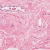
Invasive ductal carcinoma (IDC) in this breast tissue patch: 0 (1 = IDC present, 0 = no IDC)